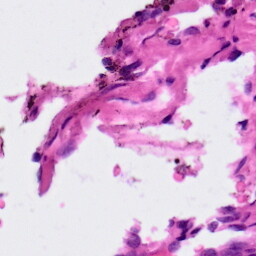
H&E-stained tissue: Ovarian